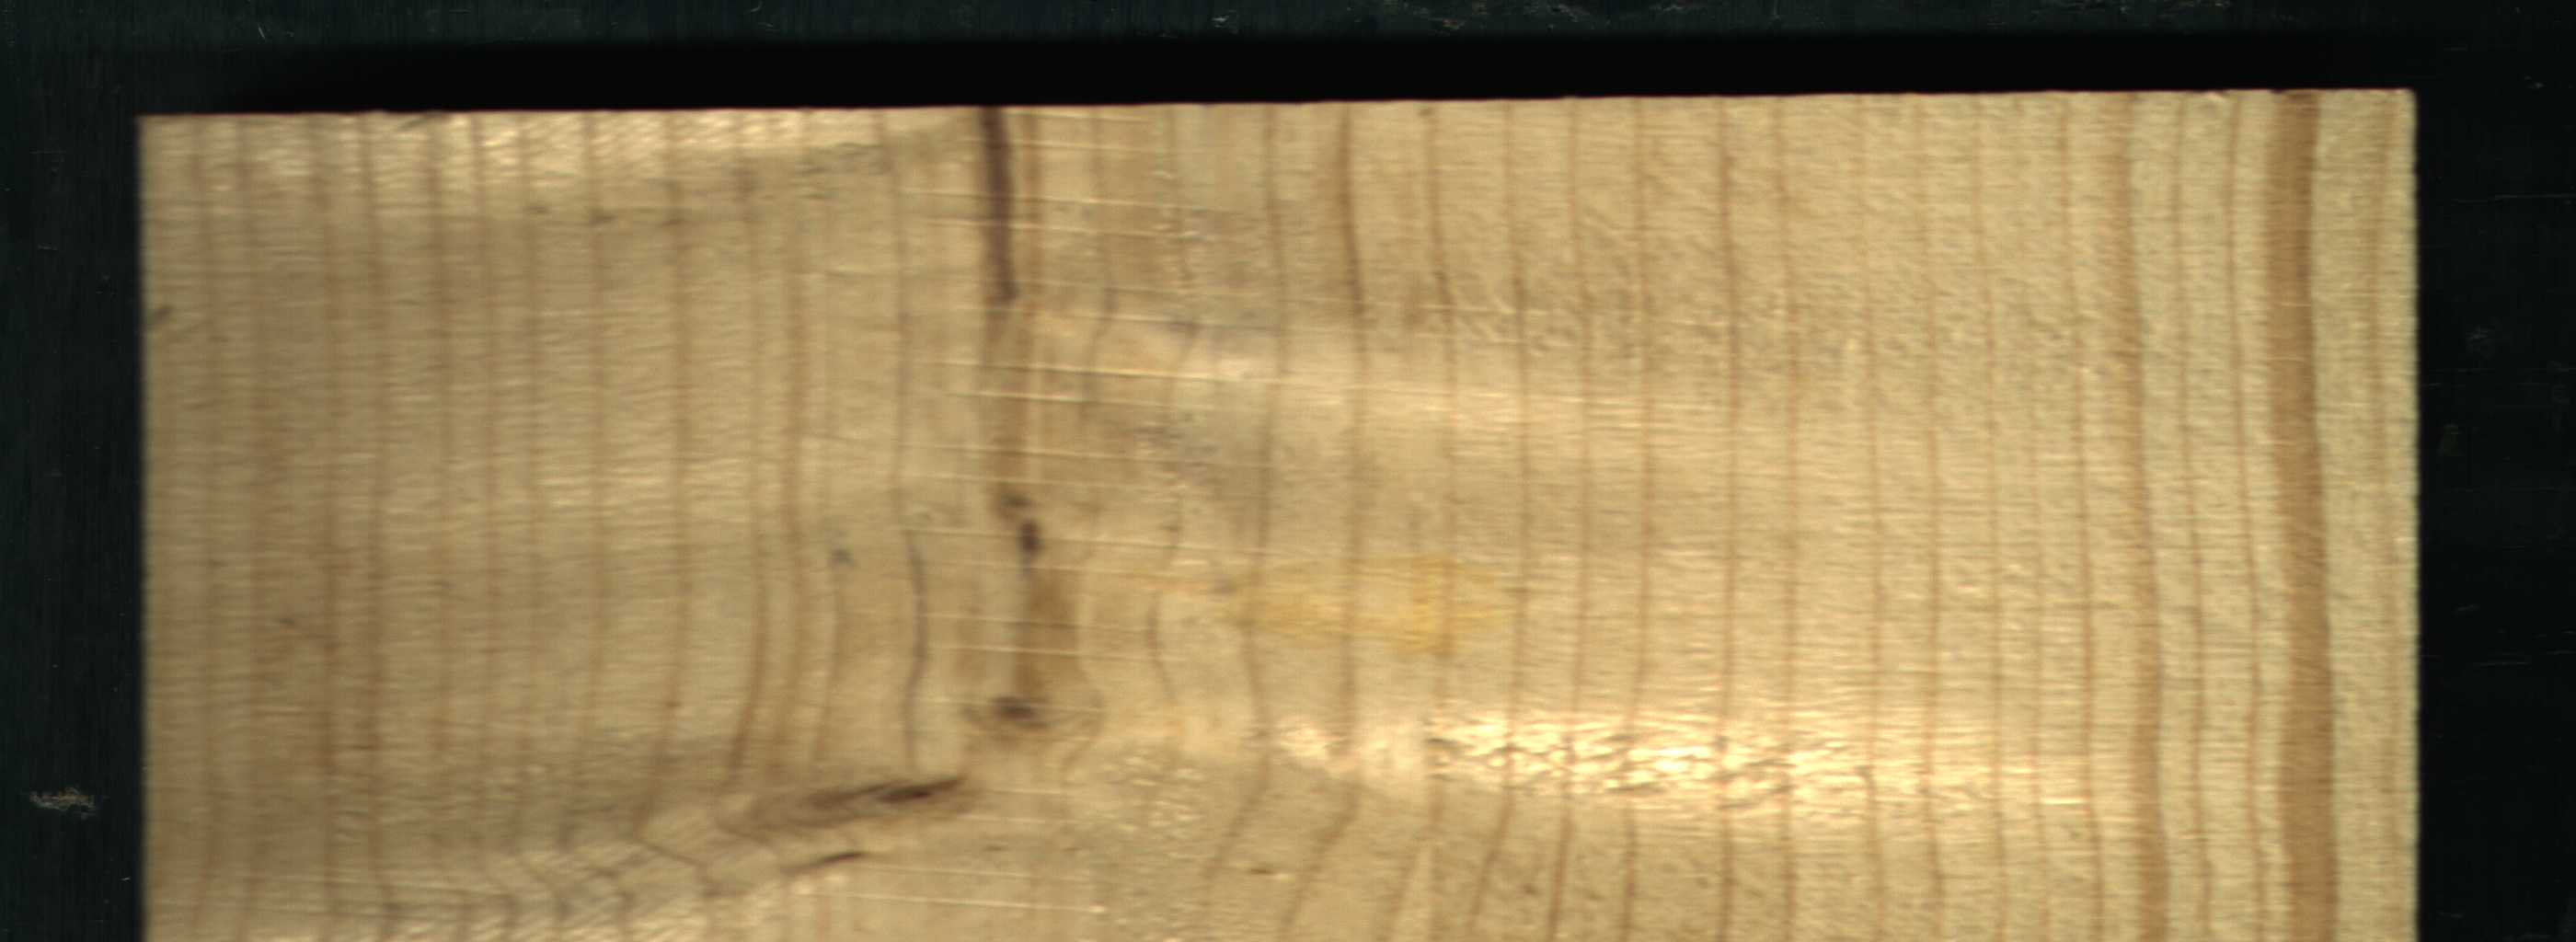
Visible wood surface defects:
Quartzity
Live_Knot
Live_Knot